Interaction volume radius: 10 \u00c5
Interaction volume height: 10 \u00c5
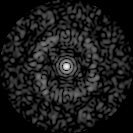
Disorder parameter: 0.8297